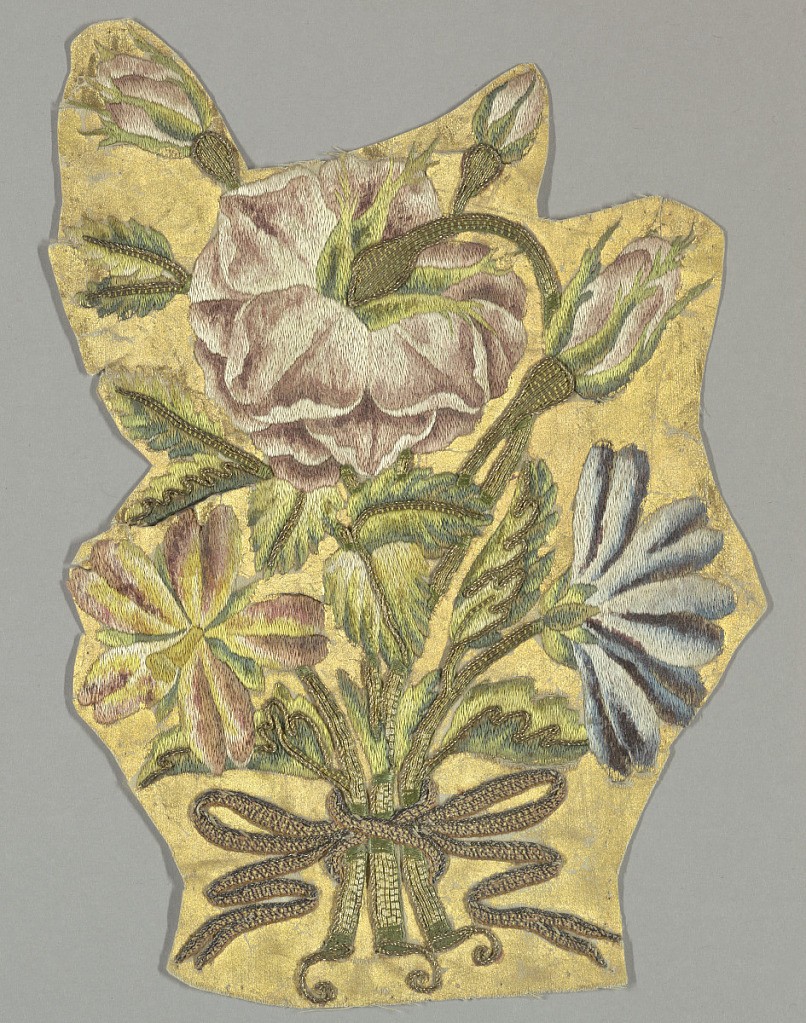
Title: Fragment
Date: early 18th century
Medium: silk, metallic thread, gold paint Technique: embroidered using satin, stem and couching stiches on satin weave; painted
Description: Small fragment with a bouquet of multicolored flowers, leaves and buds tied with a ribbon. Satin weave ground is painted gold.